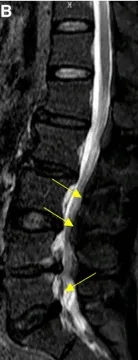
Spinal MRI images of patient #2. (A-C) Preoperative Sagittal T1, STIR and axial T2 weighted images show an overgrowth of epidural fat compressing the dural sac at L2-L5 (arrows), Manjila grading as type II (dorsal) moderate severity. Notably, the L5-S1 levels demonstrated Manjila Type III (concentric) type mild SEL.
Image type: radiology (mri)